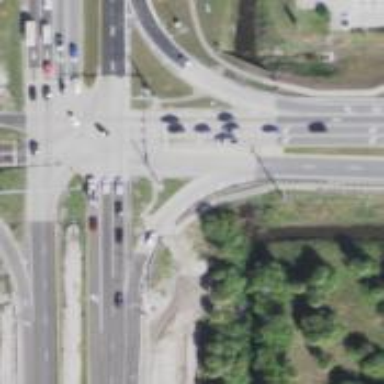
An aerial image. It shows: Secondary link road.